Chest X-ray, PA view. Patient: 35 years old, sex F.
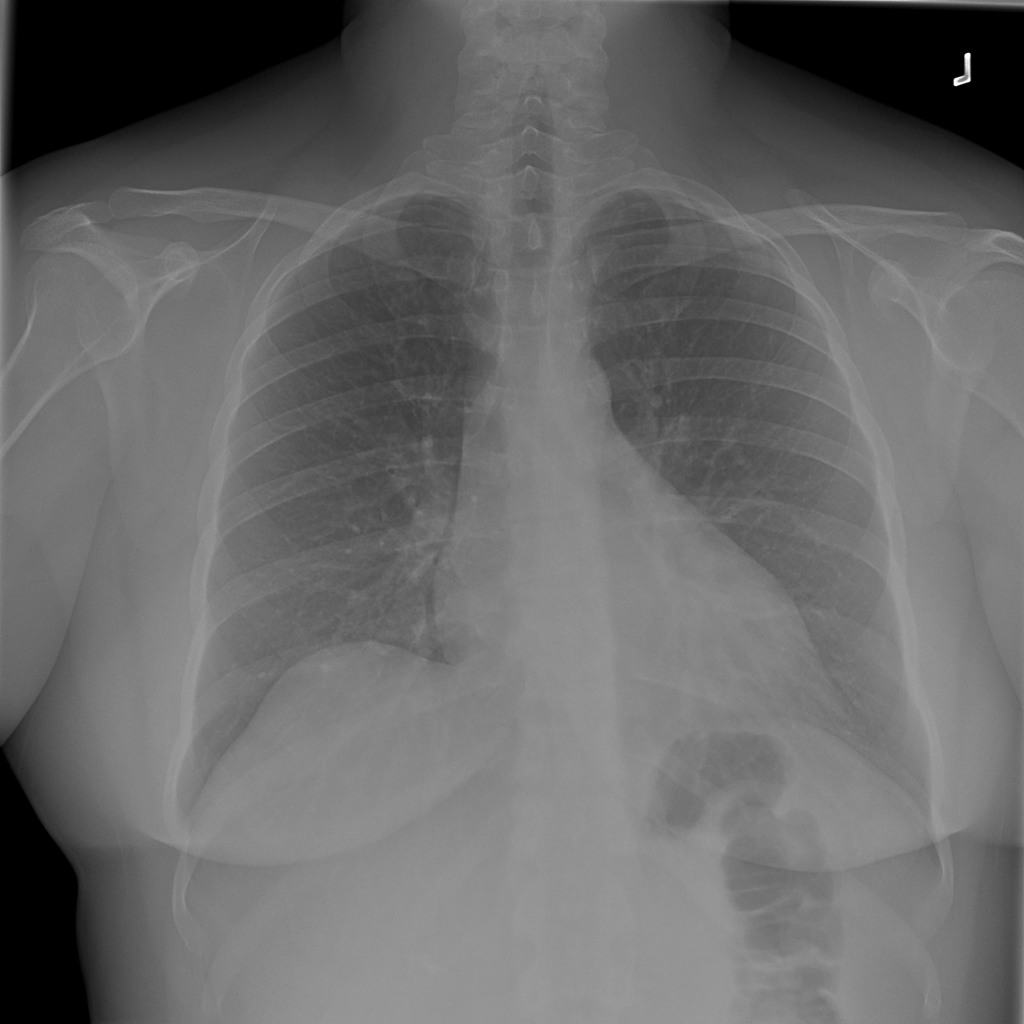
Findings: No Finding